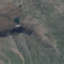
Land use / land cover: HerbaceousVegetation